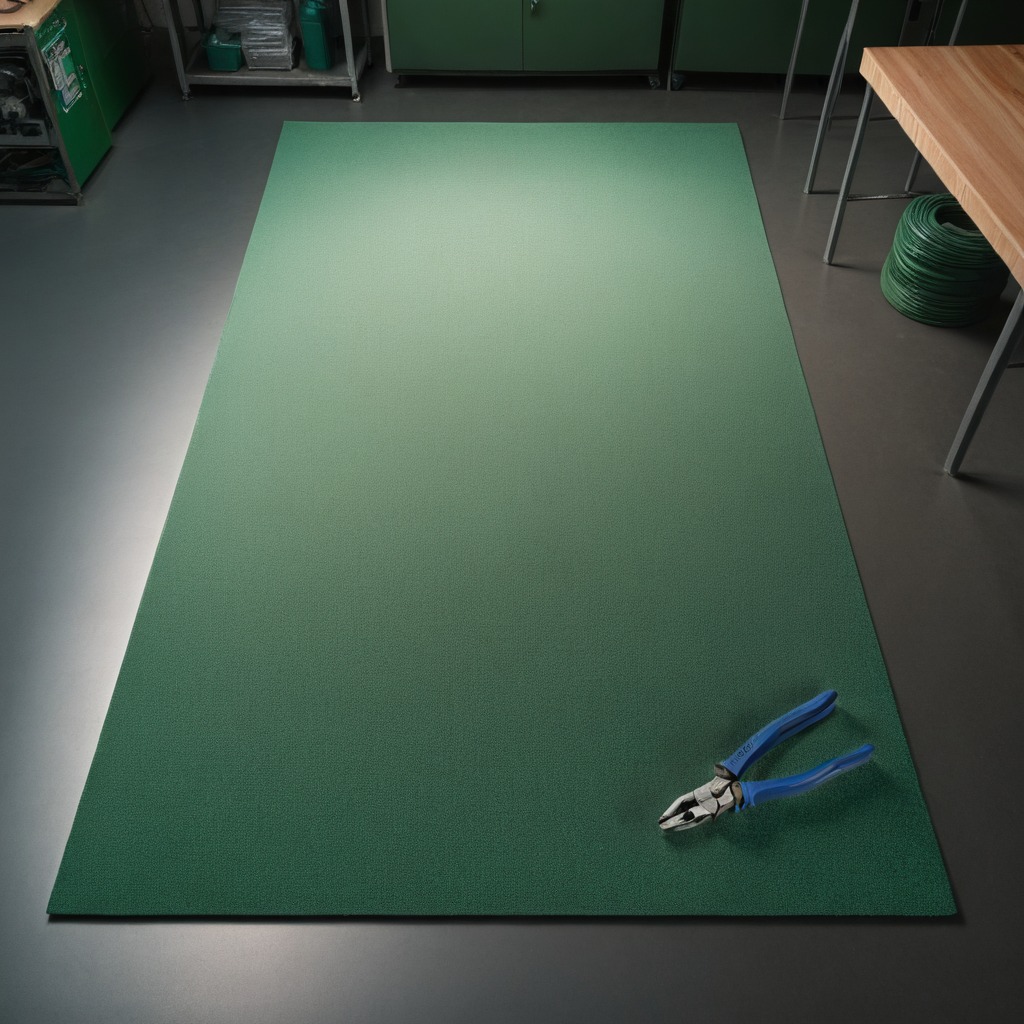
A plier is lying on a clean granite tabletop.